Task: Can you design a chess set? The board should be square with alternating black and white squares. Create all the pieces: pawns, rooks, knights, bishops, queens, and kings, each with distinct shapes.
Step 2788:
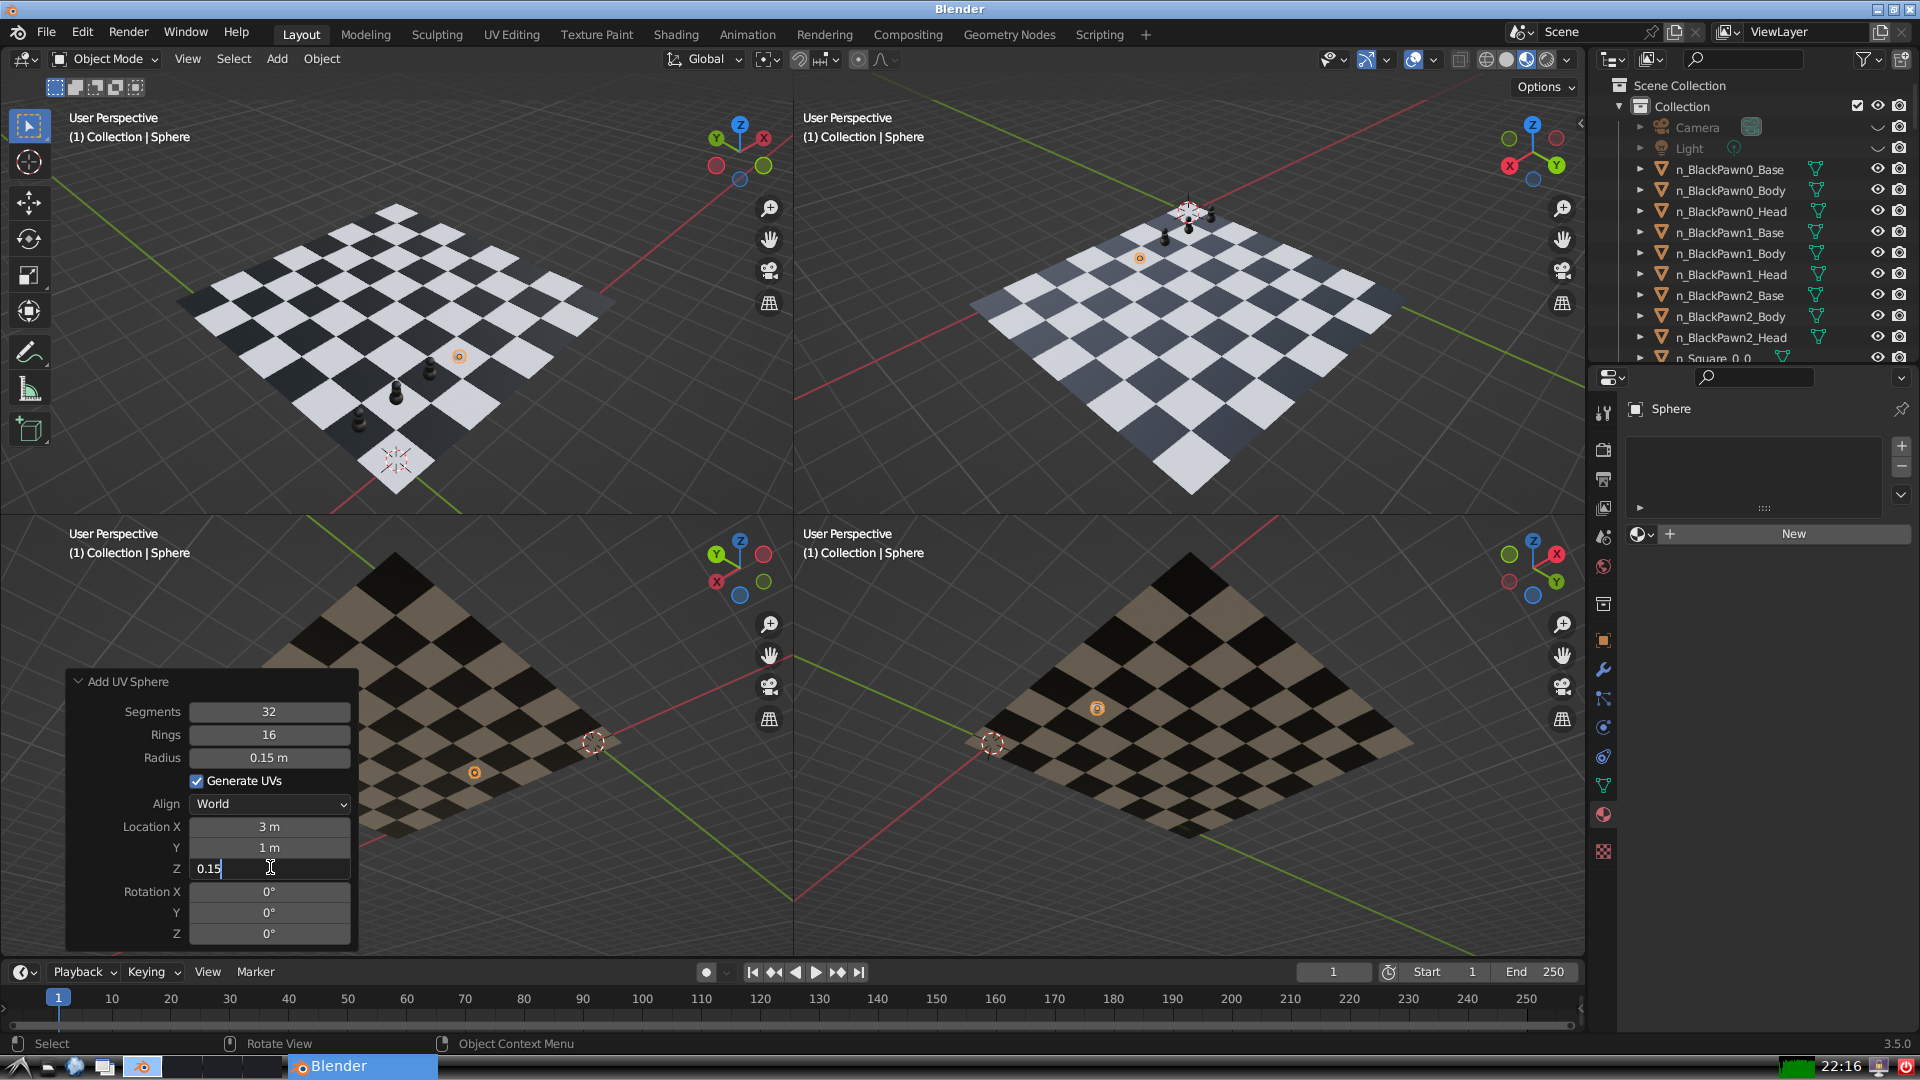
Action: {"key_press": ['Return']}